Brain MRI, t2w sequence, axial 2D slice.
Patient: age 44, sex F, weight 95 kg, height 1.95 m
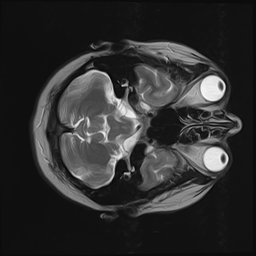